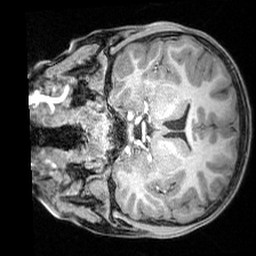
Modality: T1w
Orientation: coronal
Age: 8
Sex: male
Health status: ill
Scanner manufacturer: siemens
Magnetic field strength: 3 T
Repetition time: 1.6 s
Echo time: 0.00179 s